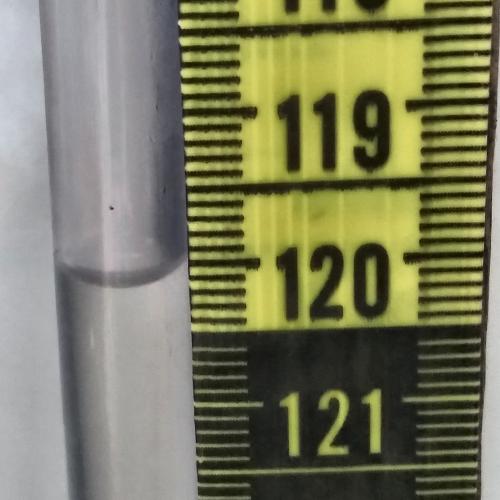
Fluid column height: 120.1 cm